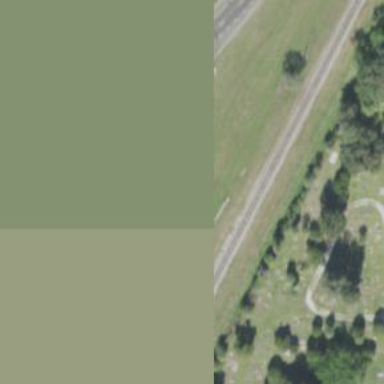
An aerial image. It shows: Cemetery.